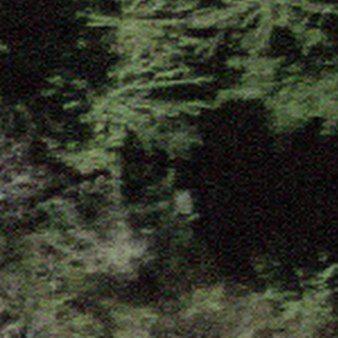
Label: other